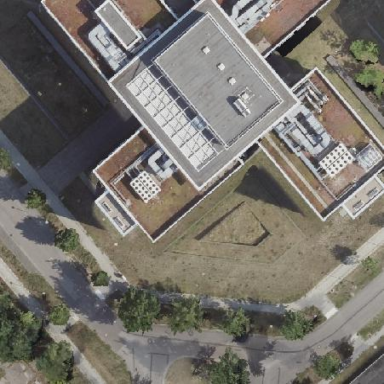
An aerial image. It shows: Part of building.